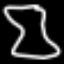
Label: hourglass